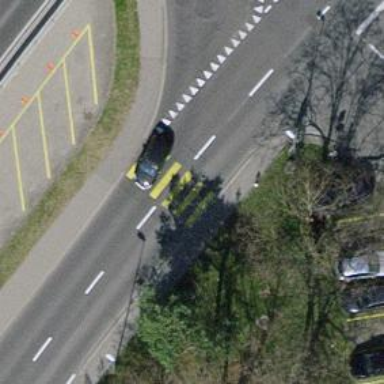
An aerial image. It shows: Marked zebra crossing on the road.